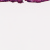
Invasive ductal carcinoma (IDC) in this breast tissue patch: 0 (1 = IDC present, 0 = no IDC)